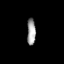
Tissue: prostate
Cell type: Fibroblasts
Senescence score: 0.8042
Nuclear area (px): 224
Mean DAPI intensity: 158.3125